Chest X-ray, AP view. Patient: 63 years old, sex M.
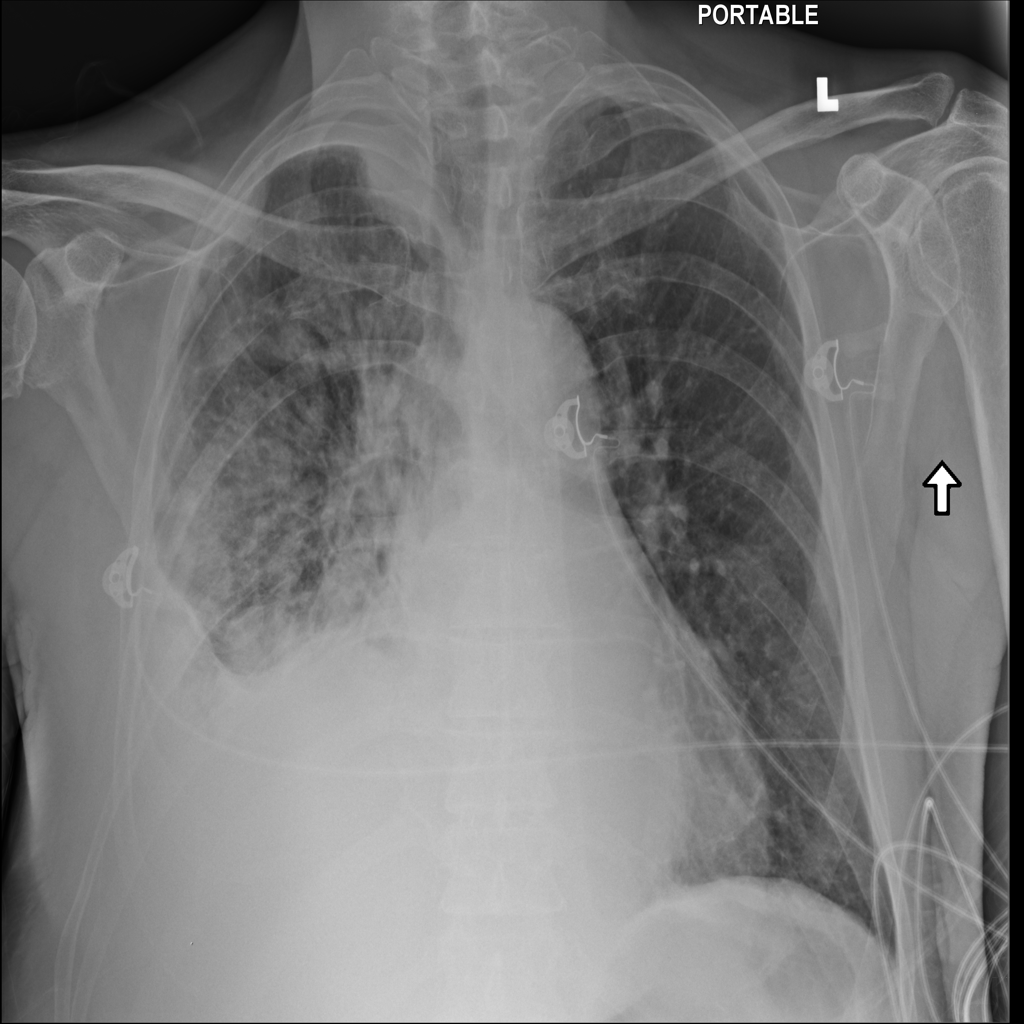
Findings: Atelectasis, Nodule, Pleural_Thickening